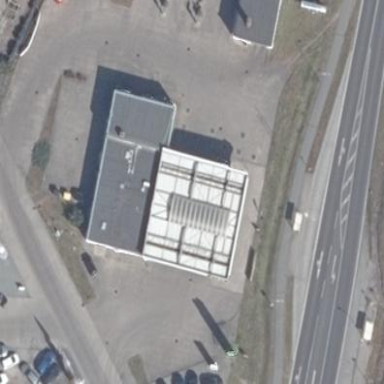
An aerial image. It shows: View of roof of building.